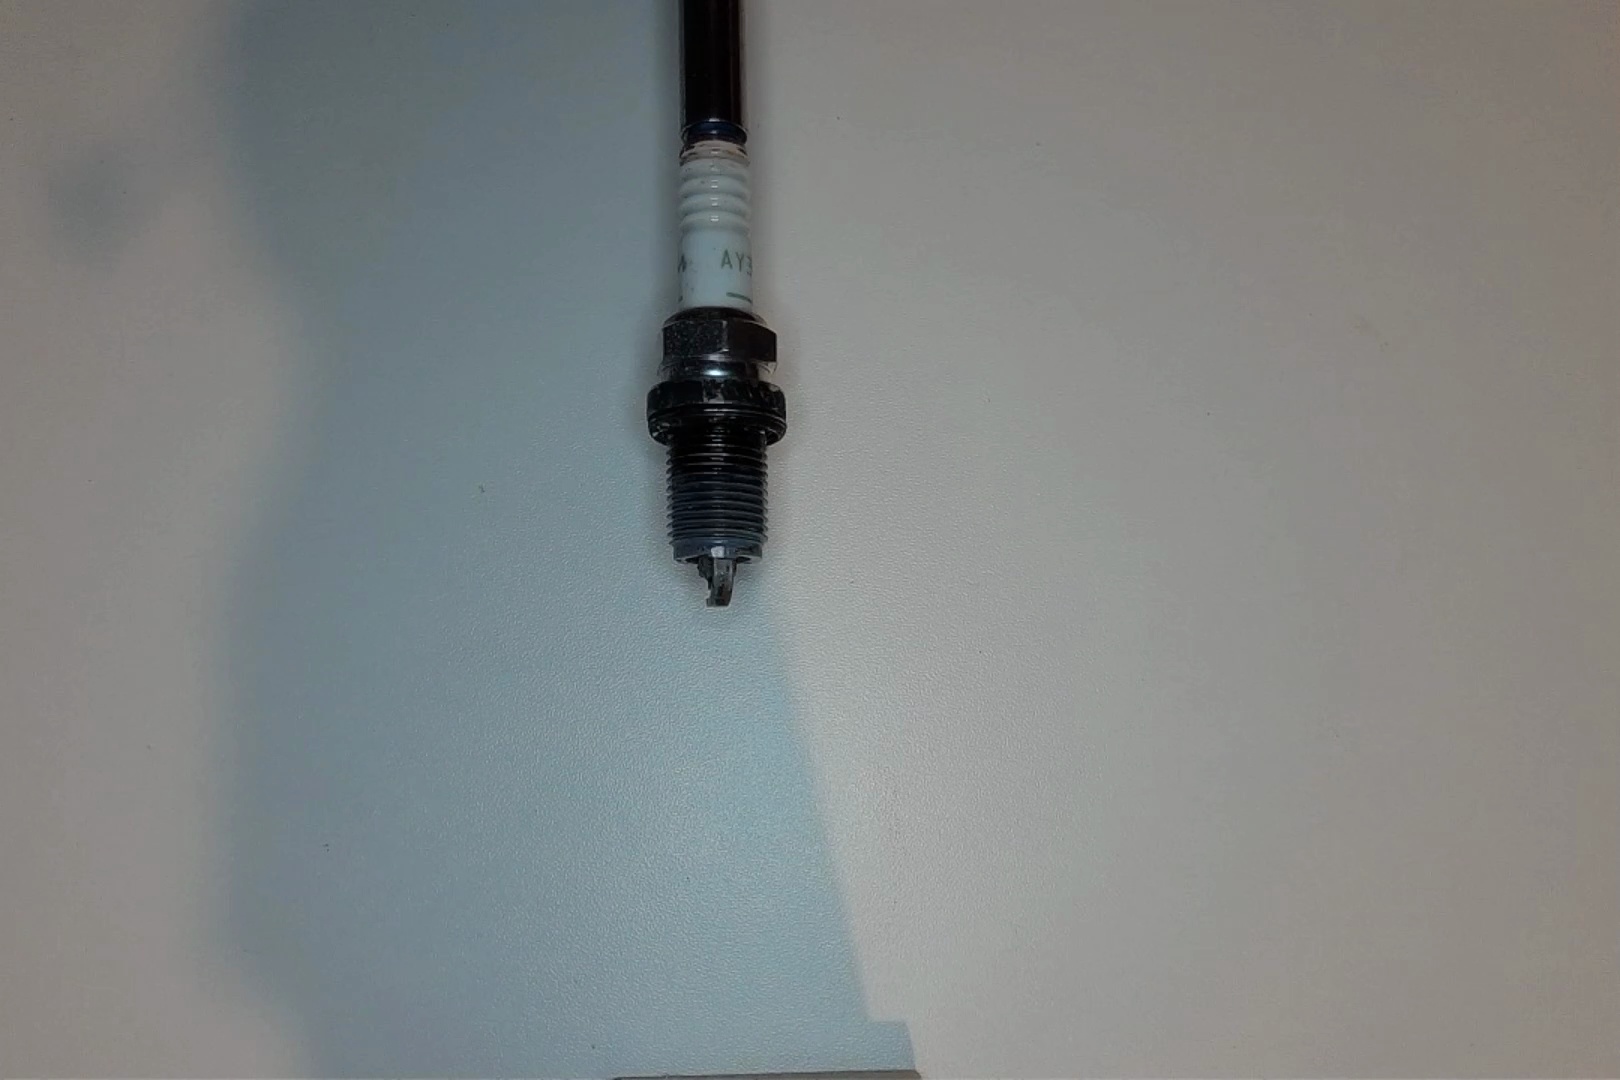
Label: anomaly